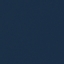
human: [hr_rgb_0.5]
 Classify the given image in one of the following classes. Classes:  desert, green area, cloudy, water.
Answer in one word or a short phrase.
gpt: water